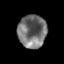
Tissue: prostate
Cell type: Epithelial cells
Senescence score: 0.3057
Nuclear area (px): 919
Mean DAPI intensity: 113.777